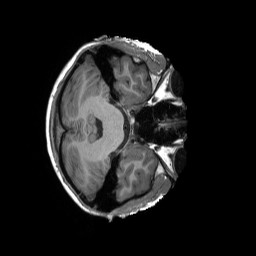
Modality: T1w
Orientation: axial
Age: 20
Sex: female
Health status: healthy
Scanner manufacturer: siemens
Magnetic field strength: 3 T
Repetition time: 2.3 s
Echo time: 0.00229 s